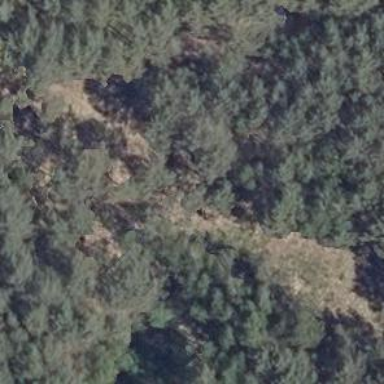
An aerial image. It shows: Hunting stand.